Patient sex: M
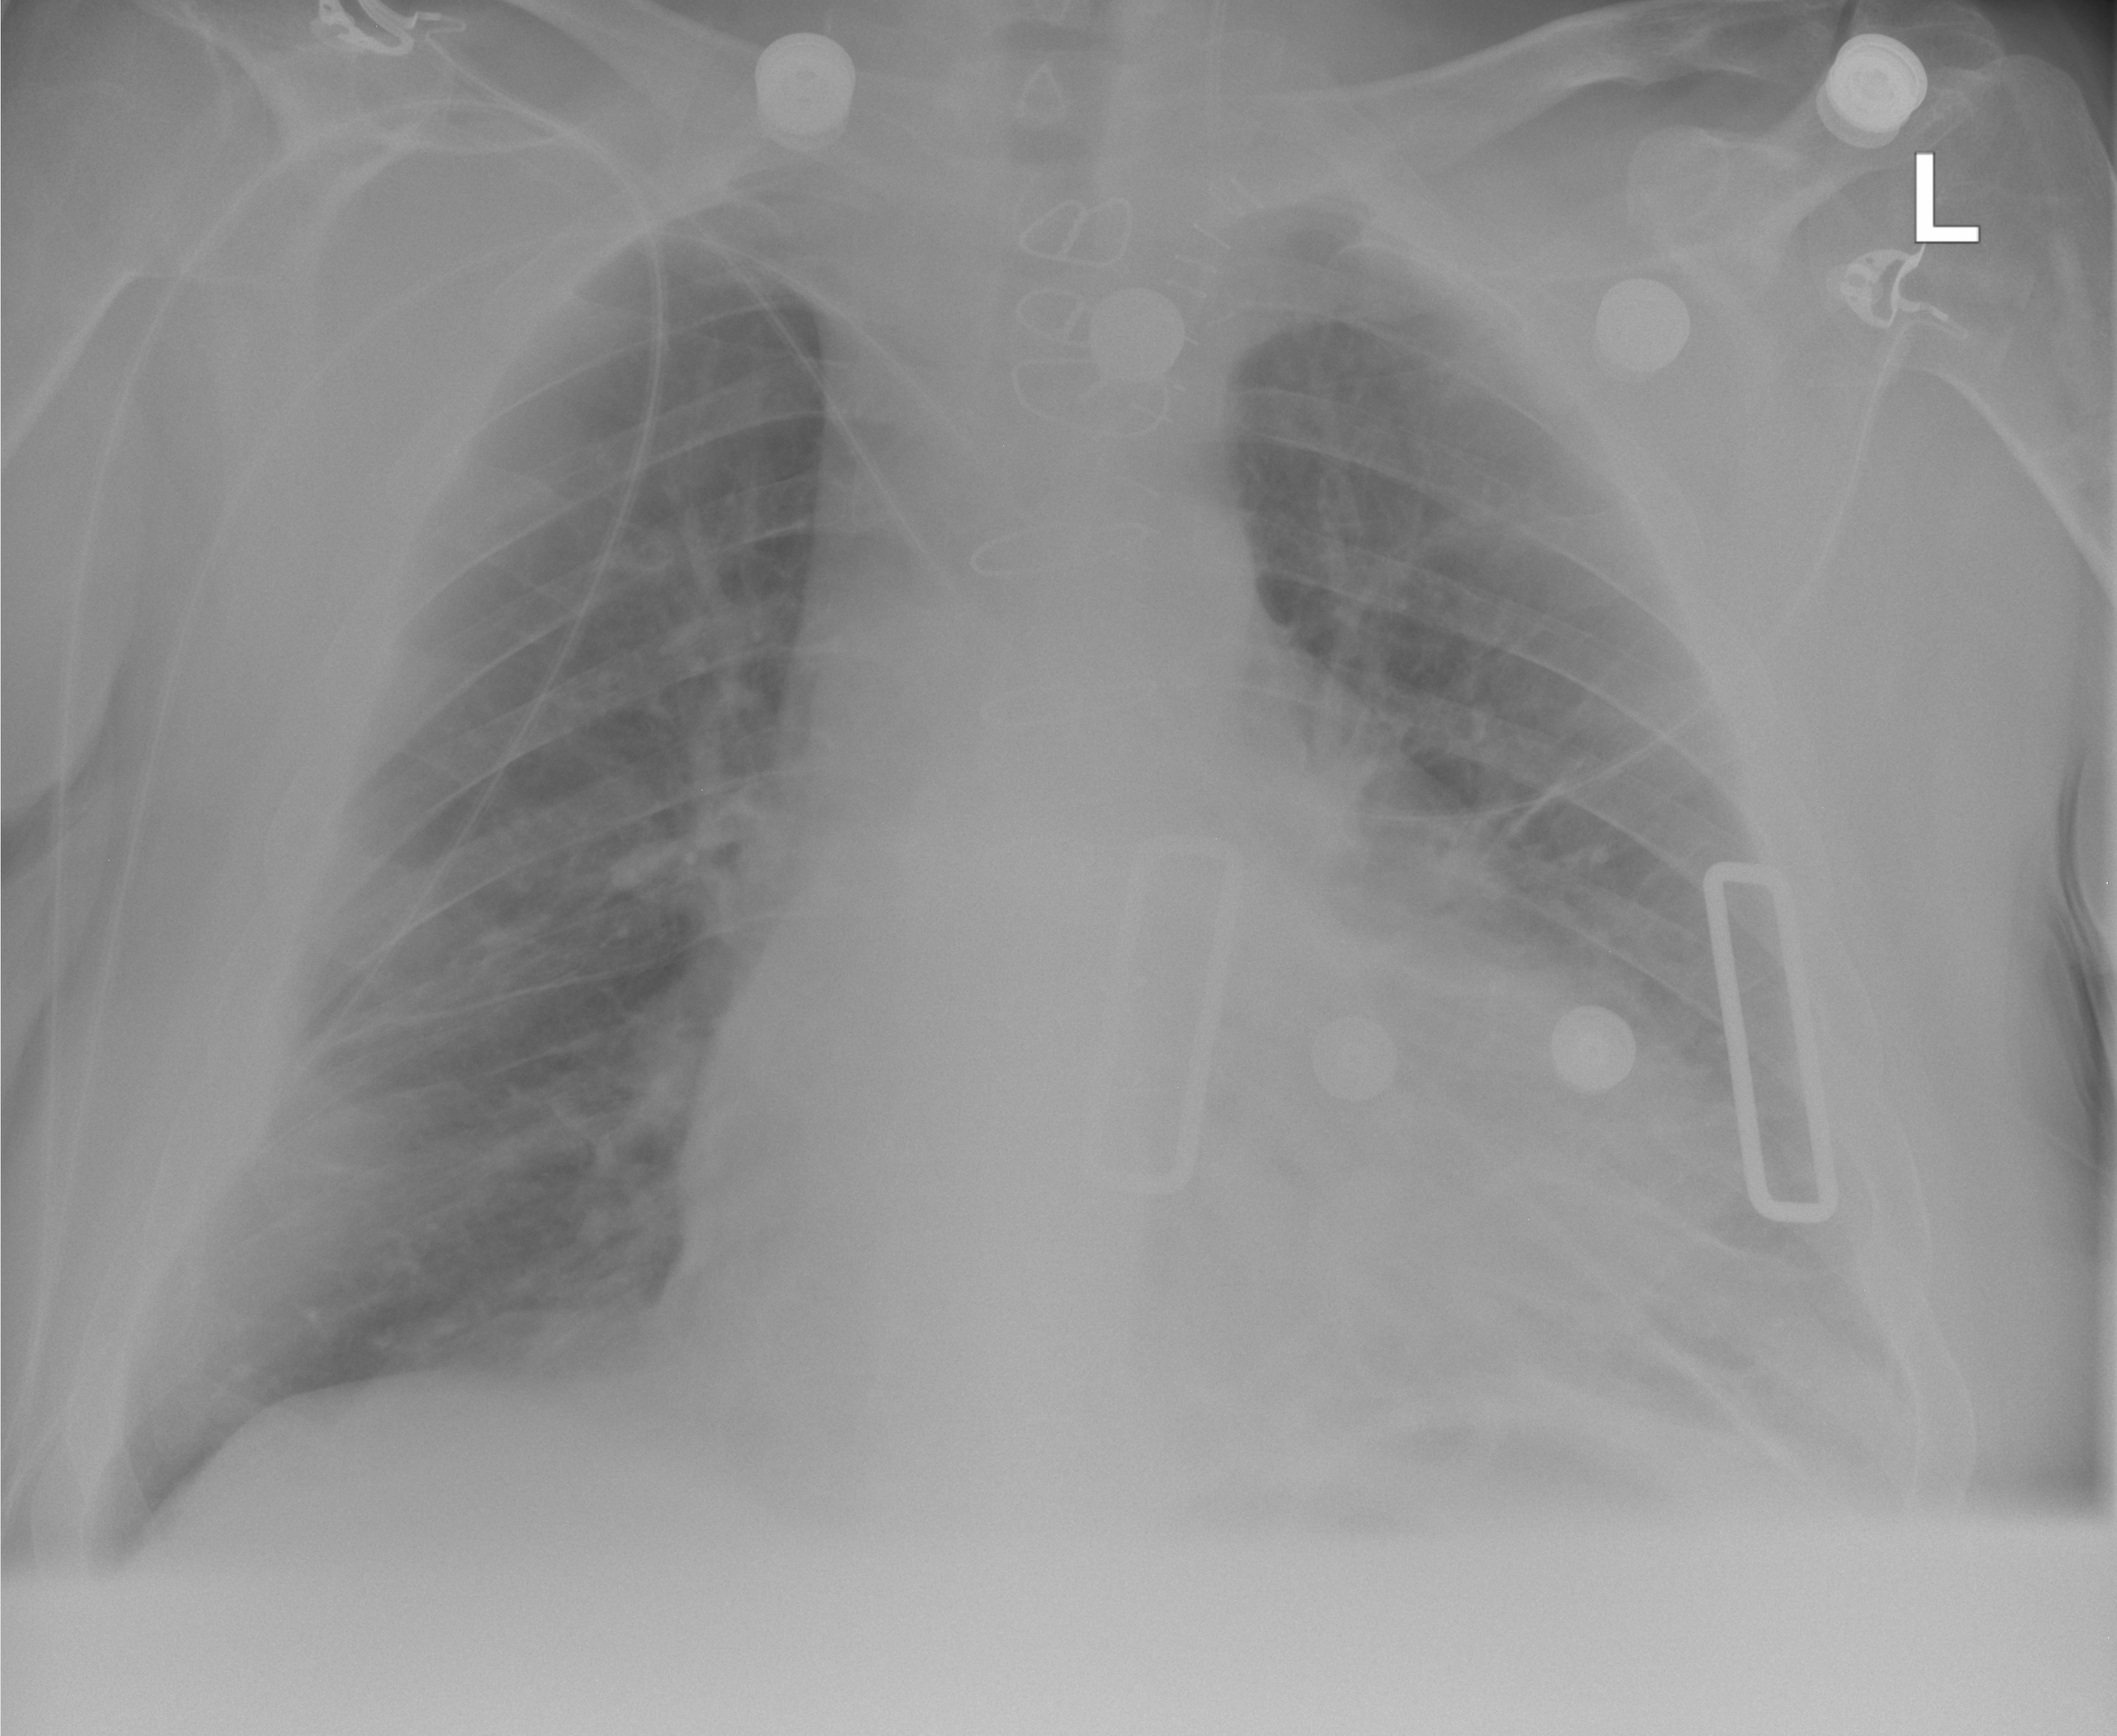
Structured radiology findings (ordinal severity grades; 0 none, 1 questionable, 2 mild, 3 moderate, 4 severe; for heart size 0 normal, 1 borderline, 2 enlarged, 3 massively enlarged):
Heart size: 2
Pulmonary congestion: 1
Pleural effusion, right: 0
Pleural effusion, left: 2
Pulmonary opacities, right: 1
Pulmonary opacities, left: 1
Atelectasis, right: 2
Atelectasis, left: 2